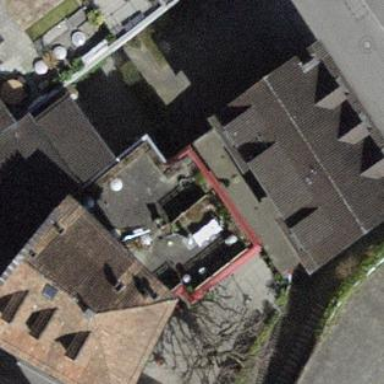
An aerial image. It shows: Building with tiled roof.